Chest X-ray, AP view. Patient: 58 years old, sex M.
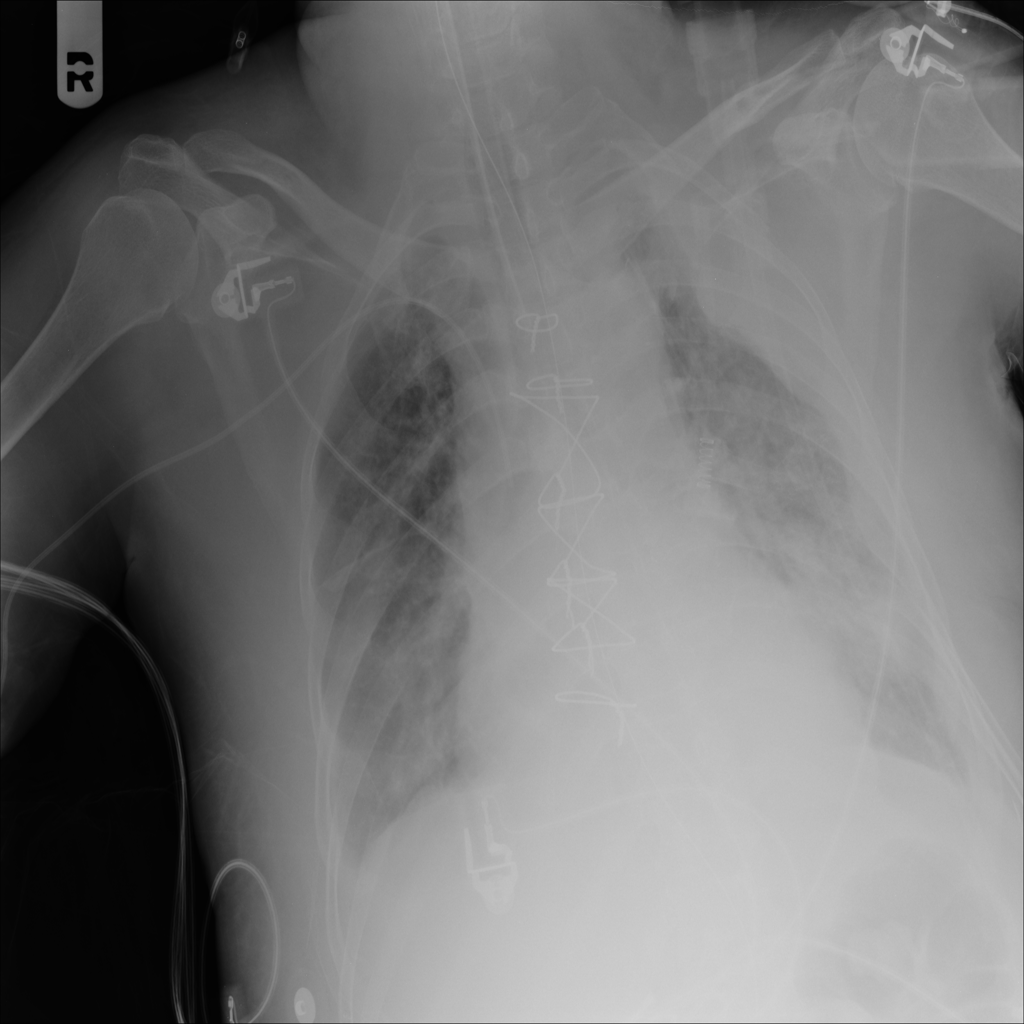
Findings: Infiltration